Question: For a personal project, I'd need to find out if two cubic Bezier curves intersect. I don't need to know where: I just need to know if they do. However, I'd need to do it fast.
I've been scavenging the place and I found several resources. Mostly, there's <URL> that had a promising answer.
So after I figured what is a <URL>, I thought I figured how the solution works. However, reality begs to differ, and it doesn't work so well.
---
# Messing Around
I've used my graphing calculator to draw two Bezier splines (that we'll call B and B) that intersect. Their coordinates are as follow (P, P, P, P):
'''
(1, 1) (2, 4) (3, 4) (4, 3)
(3, 5) (3, 6) (0, 1) (3, 1)
'''
The result is the following, B being the "horizontal" curve and B the other one:

Following directions from the aforementioned question's top-voted answer, I've subtracted B to B. It left me with two equations (the X and the Y axes) that, according to my calculator, are:
'''
x = 9t^3 - 9t^2 - 3t + 2
y = 9t^3 - 9t^2 - 6t + 4
'''
---
# The Sylvester Matrix
And from that I've built the following Sylvester matrix:
'''
9 -9 -3 2 0 0
0 9 -9 -3 2 0
0 0 9 -9 -3 2
9 -9 -6 4 0 0
0 9 -9 -6 4 0
0 0 9 -9 -6 4
'''
After that, I've made a C++ function to calculate determinants of matrices using <URL>:
'''
template<int size>
float determinant(float* matrix)
{
float total = 0;
float sign = 1;
float temporaryMatrix[(size - 1) * (size - 1)];
for (int i = 0; i < size; i++)
{
if (matrix[i] != 0)
{
for (int j = 1; j < size; j++)
{
float* targetOffset = temporaryMatrix + (j - 1) * (size - 1);
float* sourceOffset = matrix + j * size;
int firstCopySize = i * sizeof *matrix;
int secondCopySize = (size - i - 1) * sizeof *matrix;
memcpy(targetOffset, sourceOffset, firstCopySize);
memcpy(targetOffset + i, sourceOffset + i + 1, secondCopySize);
}
float subdeterminant = determinant<size - 1>(temporaryMatrix);
total += matrix[i] * subdeterminant * sign;
}
sign *= -1;
}
return total;
}
template<>
float determinant<1>(float* matrix)
{
return matrix[0];
}
'''
It seems to work pretty well on relatively small matrices (2x2, 3x3 and 4x4), so I'd expect it to work on 6x6 matrices too. I didn't conduct extensive tests however, and there's a possibility that it's broken.
---
# The Problem
If I understood correctly the answer from the other question, the determinant should be 0 since the curves intersect. However, feeding my program the Sylvester matrix I made above, it's -2916.
Is it a mistake on my end or on their end? What's the correct way to find out if two cubic Bezier curves intersect?
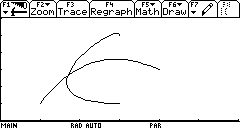
Answer: Intersection of Bezier curves is done by the (very cool) <URL>.
Although they don't explain the algorithm they actually use there, except to say that it's from p. 137 of "The Metafont Book", it appears that the key to it is two important properties of Bezier curves (which are explained elsewhere on that site though I can't find the page right now):
- -
With these two properties and an algorithm for intersecting polygons, you can recurse to arbitrary precision:
## bezInt(B1, B2):
1. Does bbox(B1) intersect bbox(B2)? No: Return false. Yes: Continue.
2. Is area(bbox(B1)) + area(bbox(B2)) < threshold? Yes: Return true. No: Continue.
3. Split B1 into B1a and B1b at t = 0.5
4. Split B2 into B2a and B2b at t = 0.5
5. Return bezInt(B1a, B2a) || bezInt(B1a, B2b) || bezInt(B1b, B2a) || bezInt(B1b, B2b).
This will be fast if the curves don't intersect -- is that the usual case?
It looks like the algorithm for splitting a Bezier curve in two is called <URL>.